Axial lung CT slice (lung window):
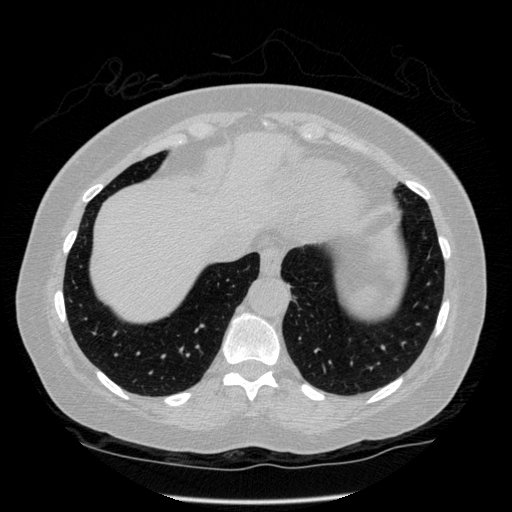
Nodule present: no